Question: I have this template in my mind

And i dont know how i can implement second "stretchy div". It must fill with his height all remaining space on the screen (not bigger, because I don't want to see y-scroll). Is it possible?
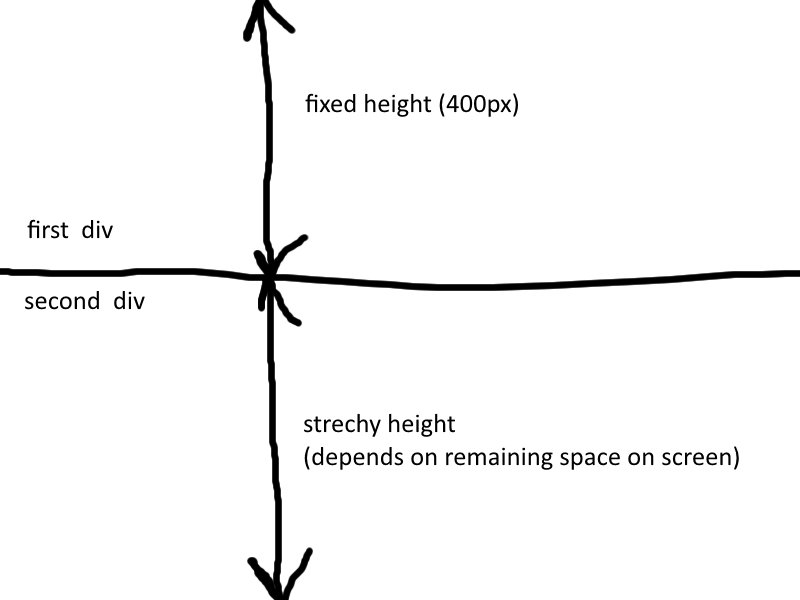
Answer: 'viewport units' and 'calc' make this simpler.
'''
* {
margin: 0;
padding: 0;
}
.one {
height: 50px; /* demo height */
background: red;
}
.two {
height: calc(100vh - 50px);
background: blue;
}
'''
'''
<div class="one"></div>
<div class="two"></div>
'''
'''
* {
margin: 0;
padding: 0;
}
body {
height: 100vh;
display: flex;
flex-direction: column;
}
.one {
height: 50px;
background: red;
}
.two {
background: blue;
flex-grow: 1;
}
'''
'''
<div class="one"></div>
<div class="two"></div>
'''